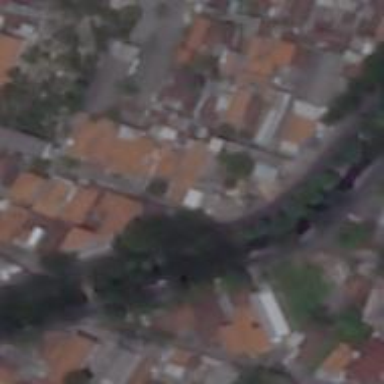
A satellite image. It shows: Residential road.